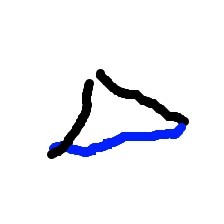
Shape: triangle